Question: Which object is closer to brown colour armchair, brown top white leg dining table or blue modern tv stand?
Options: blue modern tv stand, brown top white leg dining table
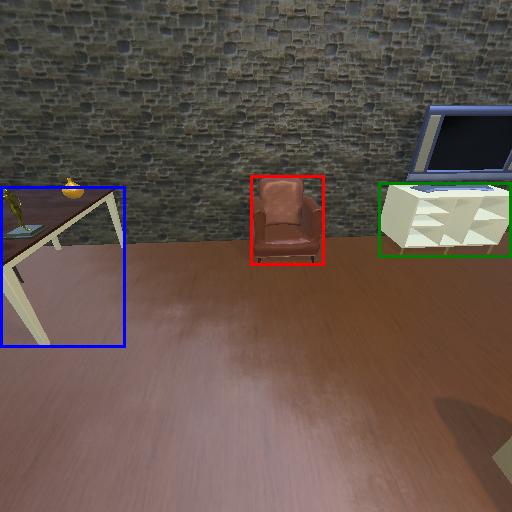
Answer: blue modern tv stand